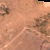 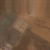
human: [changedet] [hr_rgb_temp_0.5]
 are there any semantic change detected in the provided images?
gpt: Some buildings were built.